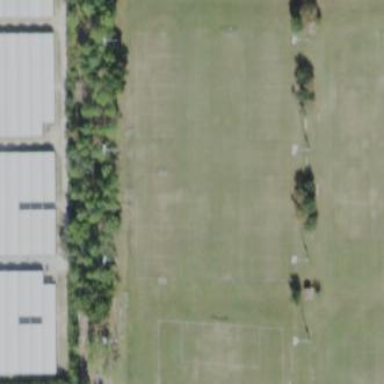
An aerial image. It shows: Grass pitch designated for soccer.